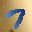
Label: 7